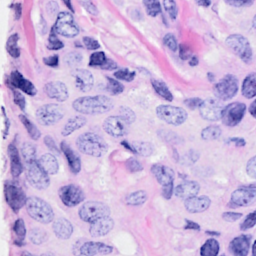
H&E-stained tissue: Breast